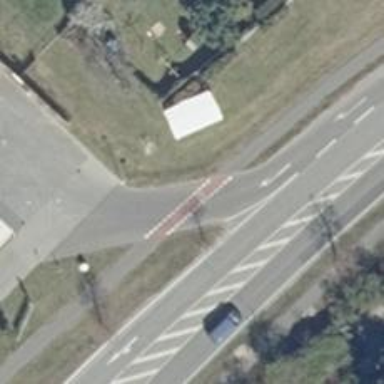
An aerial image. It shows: Service road with asphalt surface leading to fuel station.